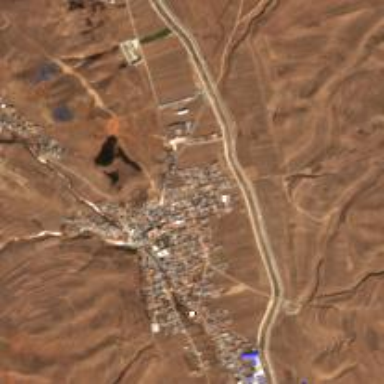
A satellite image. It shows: Ethnic township within town.